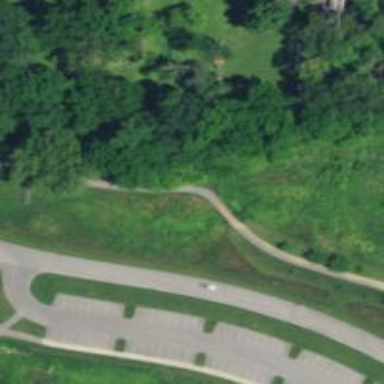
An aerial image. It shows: Footway on bridge.